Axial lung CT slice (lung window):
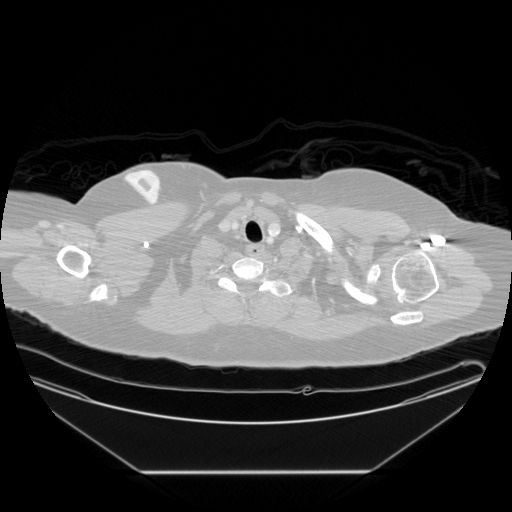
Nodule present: no